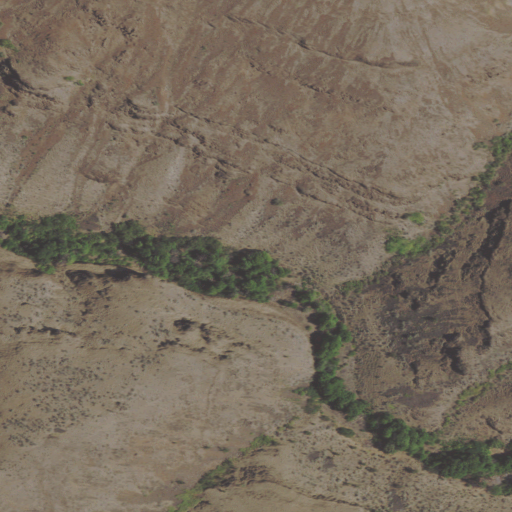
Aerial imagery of valley in Oregon named Peterson Canyon containing shrub, grassland, evergreen forest, and woody wetlands